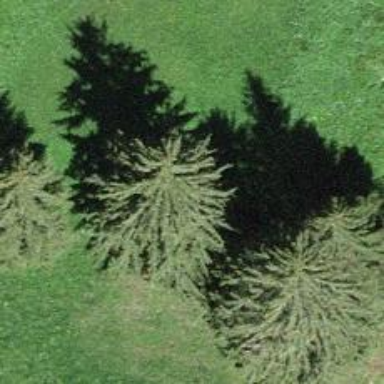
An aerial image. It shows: Evergreen tree with needle-leaved leaves.